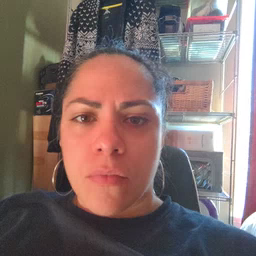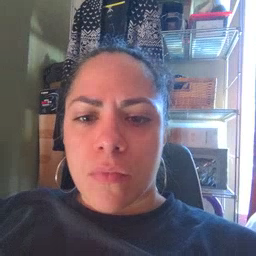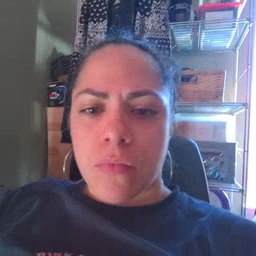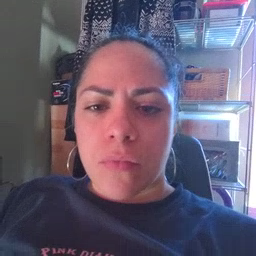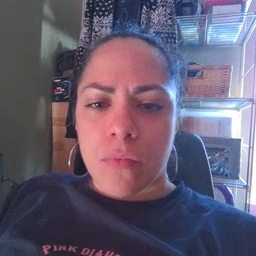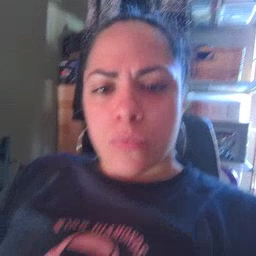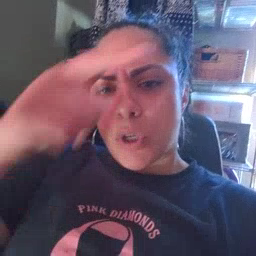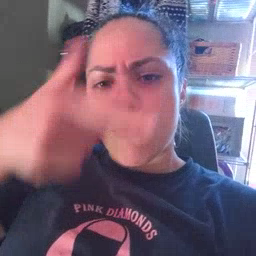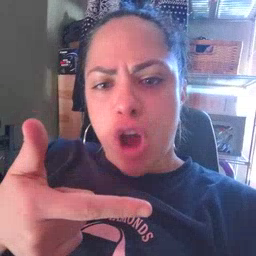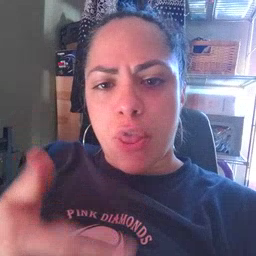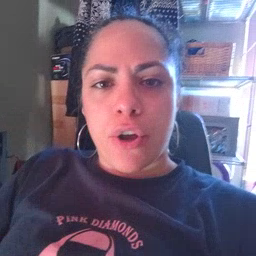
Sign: brother